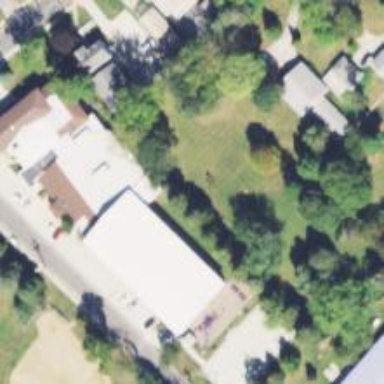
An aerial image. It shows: School building.